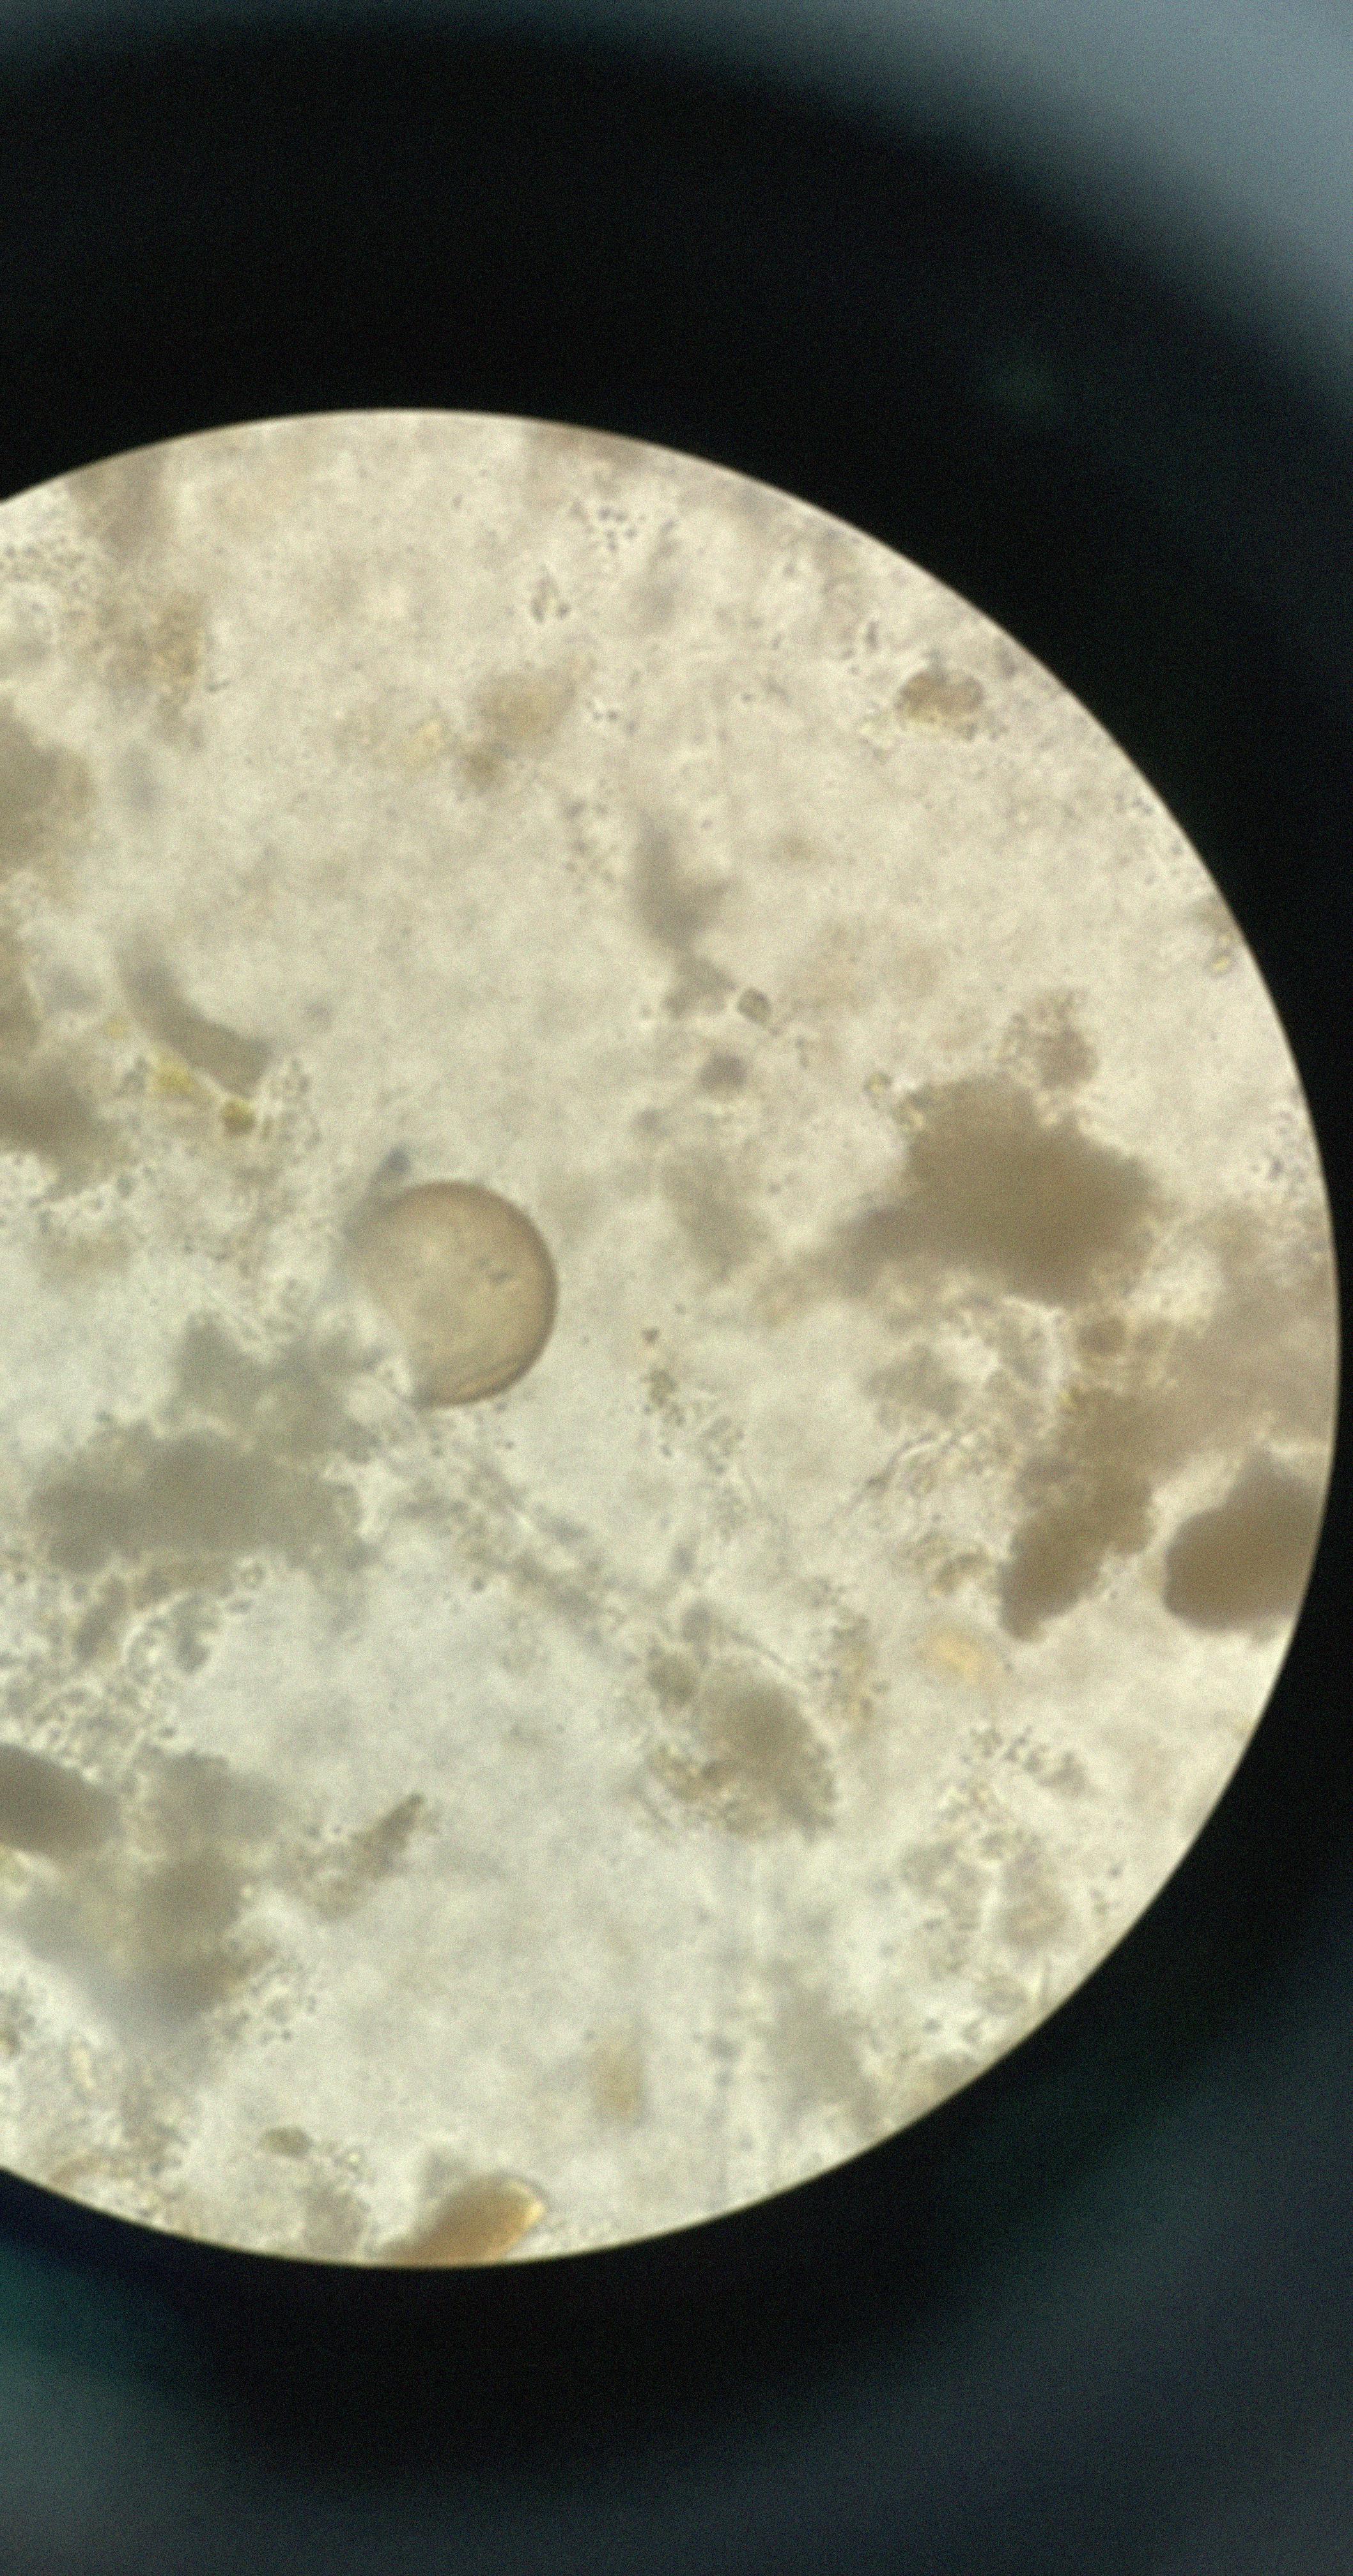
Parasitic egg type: Hymenolepis diminuta